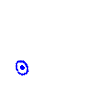
Particle: proton